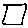
Label: square